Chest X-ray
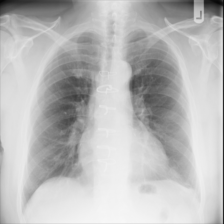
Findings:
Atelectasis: positive
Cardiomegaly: negative
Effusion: negative
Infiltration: negative
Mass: negative
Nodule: negative
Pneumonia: negative
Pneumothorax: negative
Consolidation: negative
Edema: negative
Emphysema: negative
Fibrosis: negative
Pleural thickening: negative
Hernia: negative